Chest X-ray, PA view. Patient: 27 years old, sex M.
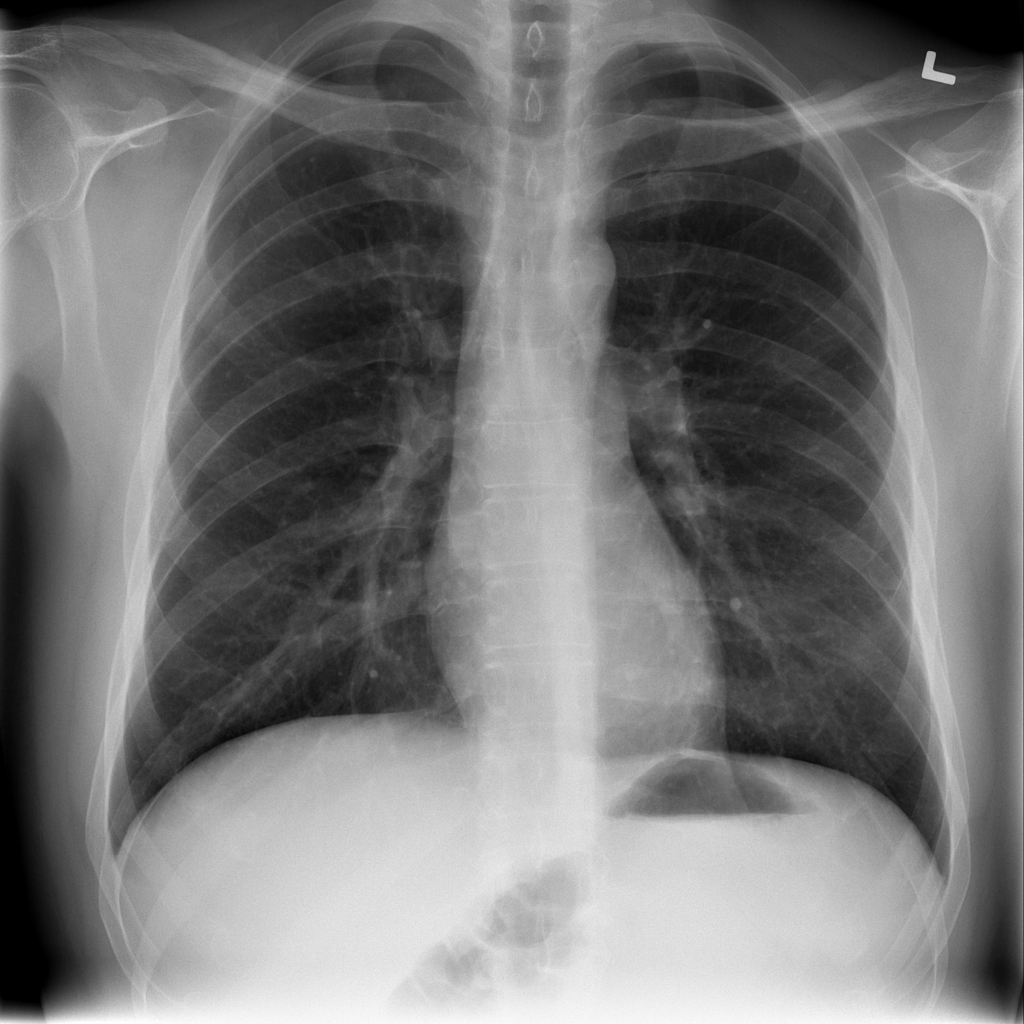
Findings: No Finding